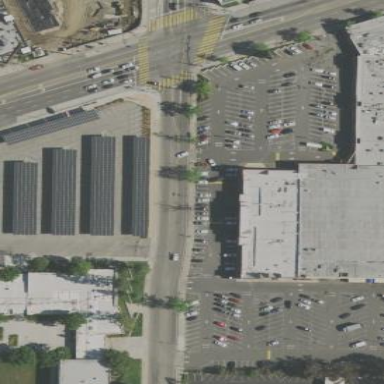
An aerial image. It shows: Retail building housing supermarket.